Interaction volume radius: 10 \u00c5
Interaction volume height: 15 \u00c5
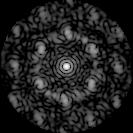
Disorder parameter: 0.6015